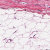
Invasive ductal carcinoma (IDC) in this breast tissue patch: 0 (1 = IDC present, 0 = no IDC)